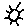
Label: sun